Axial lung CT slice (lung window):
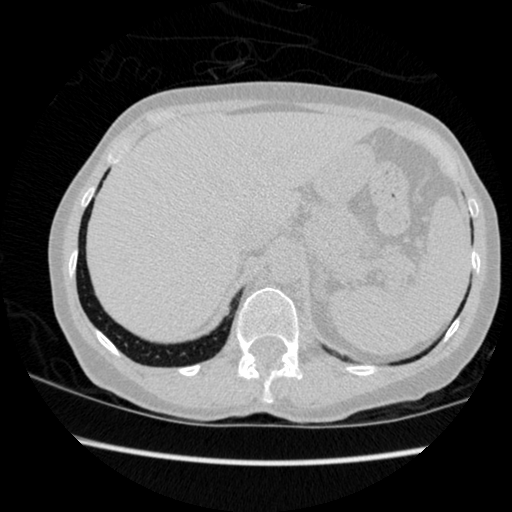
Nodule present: no